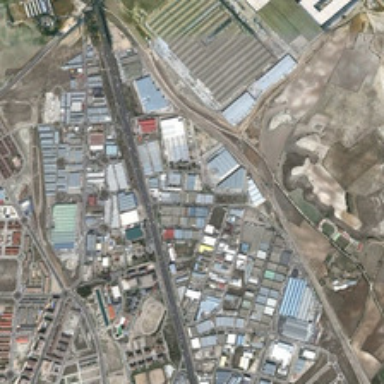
Many buildings and bareland are in an industrial area .